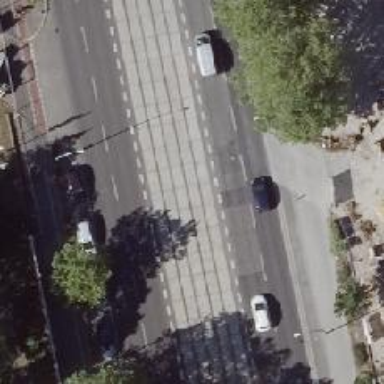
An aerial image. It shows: Tram level crossing on railway.